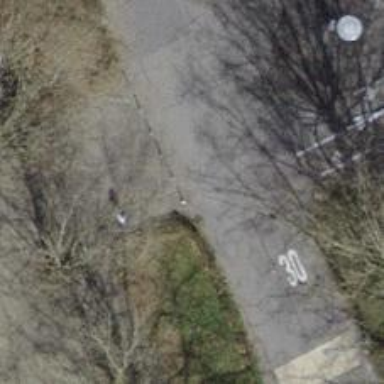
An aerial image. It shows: Cobblestone footway.